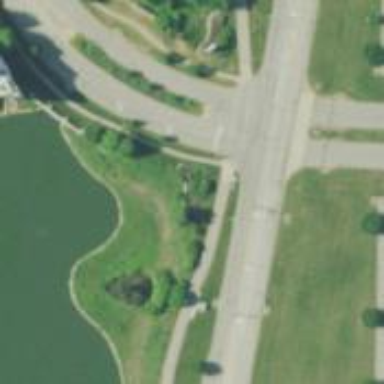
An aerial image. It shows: Asphalt path.